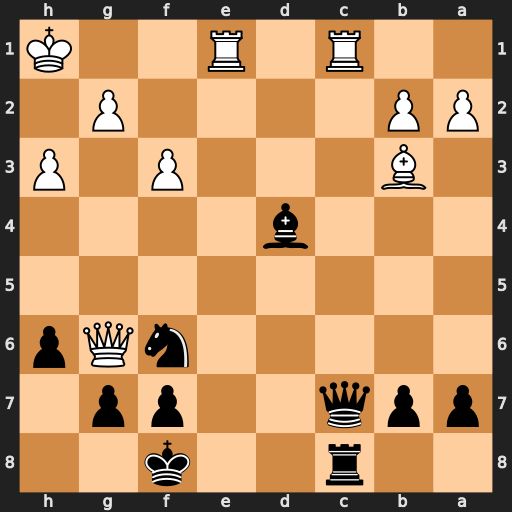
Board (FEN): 2r2k2/ppq2pp1/5nQp/8/3b4/1B3P1P/PP4P1/2R1R2K
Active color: b
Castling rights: -
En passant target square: -
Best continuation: fxg6 Rxc7 Rxc7